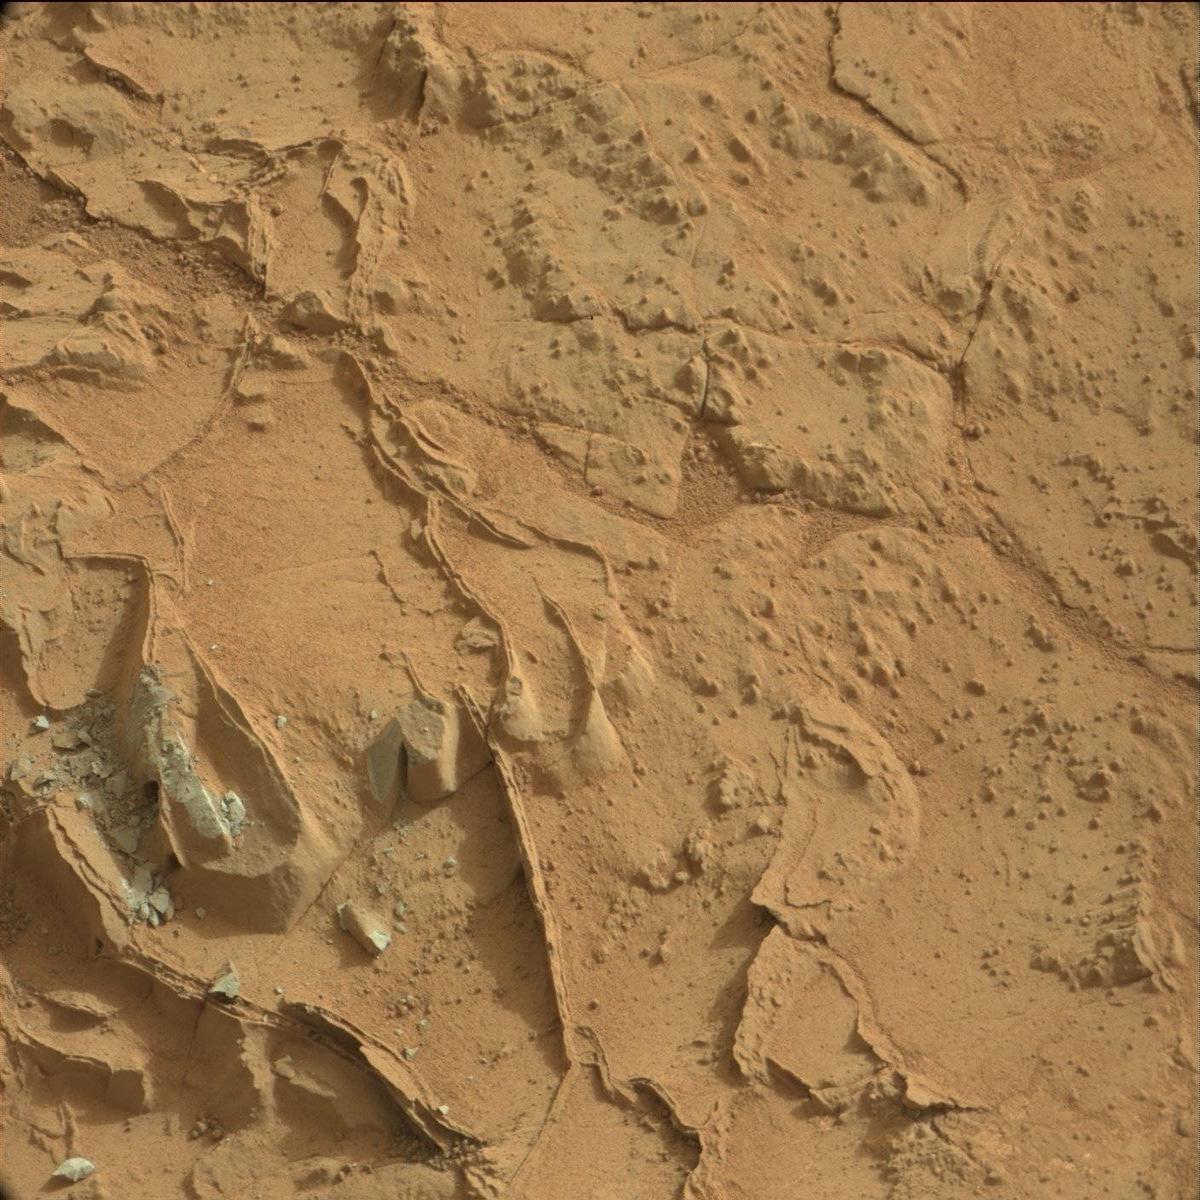
Terrain classes present: Bedrock, Hole, Rock, Sand / Soil